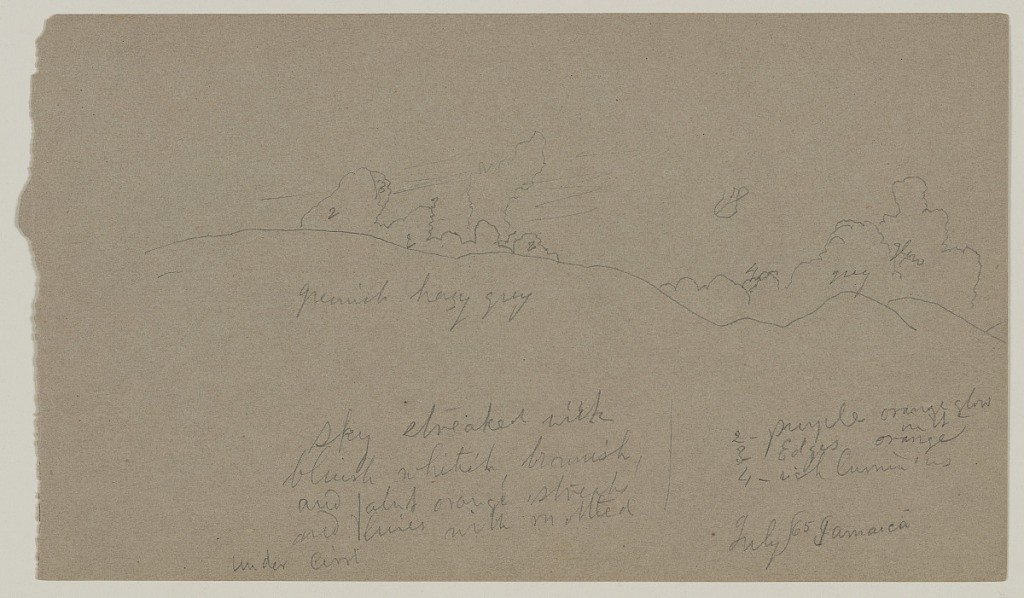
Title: Mountain Ridge with Clouds, Jamaica
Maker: Frederic Edwin Church, American, 1826–1900
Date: July 1865
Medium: Graphite on gray wove paper
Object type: Drawing
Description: Landscape sketch showing the tops of billowing clouds, at center and right, partially visible above the silhouette of a rugged mountain ridge in Jamaica.